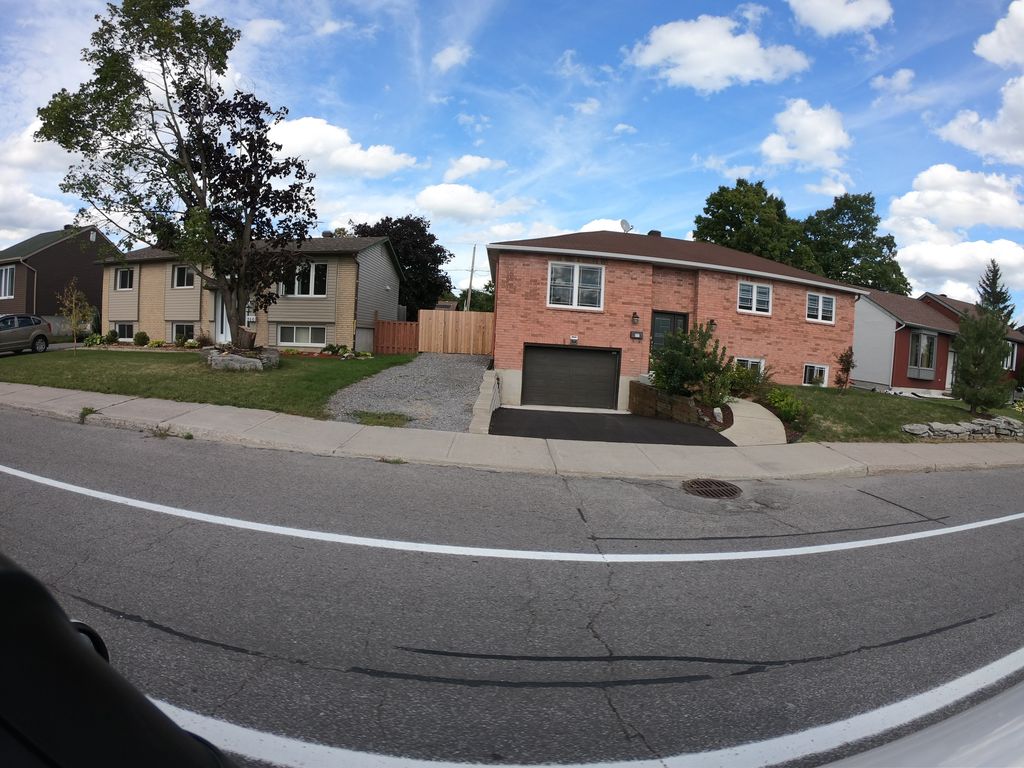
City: ottawa-gatineau